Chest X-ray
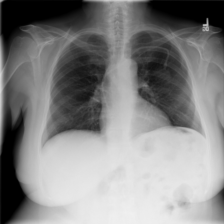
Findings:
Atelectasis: negative
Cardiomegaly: negative
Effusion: negative
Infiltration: negative
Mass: negative
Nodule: negative
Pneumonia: negative
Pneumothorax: negative
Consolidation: negative
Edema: negative
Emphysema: negative
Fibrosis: negative
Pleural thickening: negative
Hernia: negative